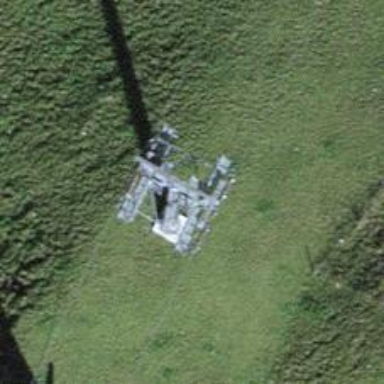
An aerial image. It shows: Pylon used for aerialway.